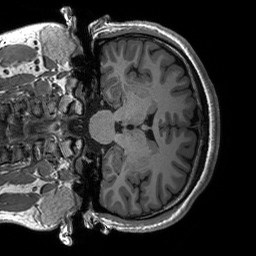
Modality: T1w
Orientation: coronal
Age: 22
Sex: male
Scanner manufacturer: siemens
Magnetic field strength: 3 T
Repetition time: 2.53 s
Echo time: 0.00227 s